Question: This is vaguely WordPress related, but it's purely PHP question.
I have a function that gets all the images in a post and the function lets me control what comes before and after the images i.e. '<figure>' and '</figure>'.
I have a function like this:
'''
function get_some_images( $args = "" ) {
$defaults = array(
'before_img' => '<figure>',
'after_img' => '</figure>',
);
$args = wp_parse_args( $args, $defaults );
extract( $args, EXTR_SKIP );
// $images is an array of images from the curren post
$i = 1;
foreach($images as $image) {
// Pseudocode
$output .= $before_img . $image . $after_img;
$i++;
}
return $output;
}
'''
Usage:
'''
$args = array(
'before_img' => '<div class="img">',
'after_img' => '</div>',
);
echo get_some_images($args);
'''
All fine so far. But what if I want to add an iteration counter to the 'before_img', I'm using '%d' as a placeholder:
'''
$args = array(
// Here's the difference, note the %d placeholder for iteration count
'before_img' => '<div class="img-%d">',
'after_img' => '</div>',
);
get_some_images($args);
'''
I tried something like this:
'''
$i = 1;
foreach($images as $image) {
// Here's the tricky bit
$before_img = str_replace('%d', $i, $before_img);
$output .= $before_img . $image . $after_img;
$i++;
}
'''
But it won't iterate the counter, outputs same number for all the iterations:
'''
<div class="img-1"></div>
<div class="img-1"></div>
<div class="img-1"></div>
...
'''
If I echo the '$i' out, it's iterated normally:
'''
$i = 1;
foreach($images as $image) {
echo $i . ', ';
$i++;
}
// Outputs: 1, 2, 3...
'''
I tried some nested loops also, but with little luck.

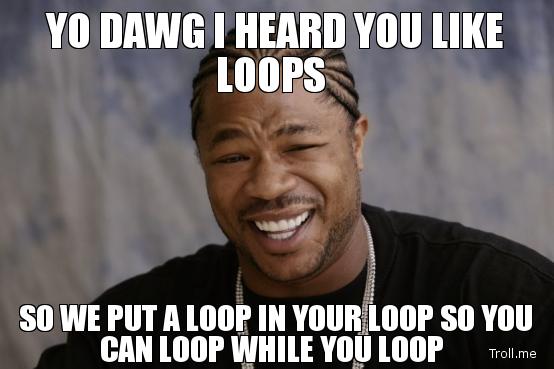
Answer: I tried this for checking purpose :
'''
<?php
function get_some_images( $args = "" ) {
$images=[1,2,3];
// $images is an array of images from the curren post
$i = 1;
foreach($images as $image) {
$before_img='<div class="img-%d">';
$after_img='</div>';
// Here's the tricky bit
$before_img = str_replace('%d', $i, $before_img);
$output .= $before_img . $image . $after_img;
$i++;
}
var_dump($output);
return $output;
}
get_some_images($args);
?>
'''
and it yields this :
'<div class="img-1">1</div> <div class="img-2">2</div> <div class="img-3">3</div>'
you can go to : <URL> ... inspecting the output will show u this div structure .. Hope it helps .. Cheers!